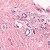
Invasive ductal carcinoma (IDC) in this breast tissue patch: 1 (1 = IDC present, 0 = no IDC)